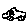
Label: car